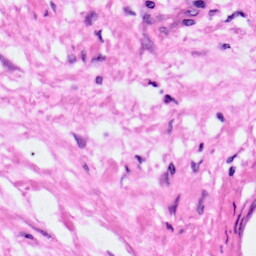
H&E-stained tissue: Pancreatic